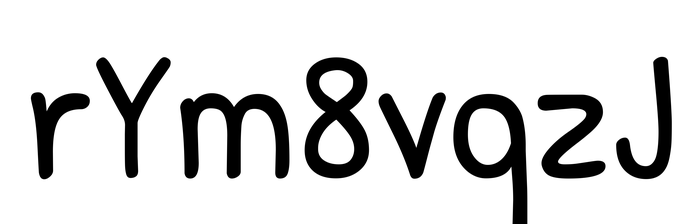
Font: PatrickHand-Regular